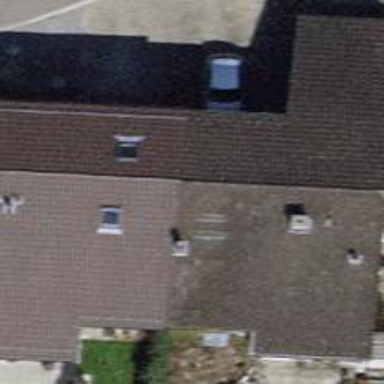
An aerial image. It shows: Building with tile roof.